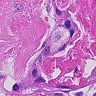
Metastatic tissue present: yes